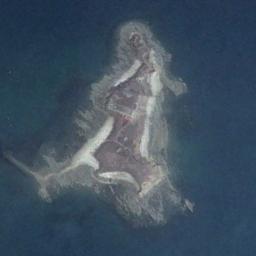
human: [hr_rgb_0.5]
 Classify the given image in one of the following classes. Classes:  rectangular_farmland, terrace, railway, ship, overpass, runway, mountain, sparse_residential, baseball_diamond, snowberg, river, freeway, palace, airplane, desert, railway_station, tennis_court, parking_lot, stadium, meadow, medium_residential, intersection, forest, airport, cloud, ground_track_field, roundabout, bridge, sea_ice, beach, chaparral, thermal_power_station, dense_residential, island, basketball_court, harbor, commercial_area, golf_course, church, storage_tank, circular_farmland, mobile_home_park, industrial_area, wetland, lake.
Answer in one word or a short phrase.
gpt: island